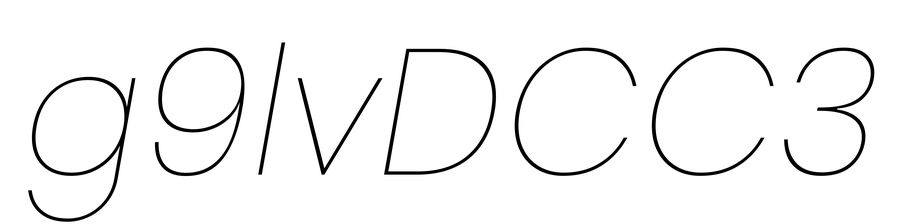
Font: Poppins-ThinItalic